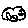
Label: cloud